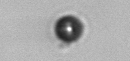
Label: bead